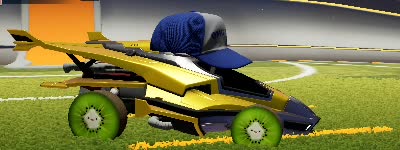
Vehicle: aftershock